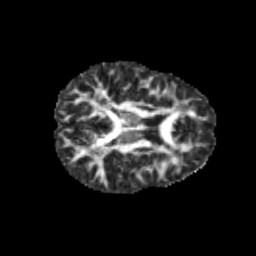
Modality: FA
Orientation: axial
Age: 10
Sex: male
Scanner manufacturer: siemens
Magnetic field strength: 3 T
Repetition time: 3.8 s
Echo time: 0.07 s